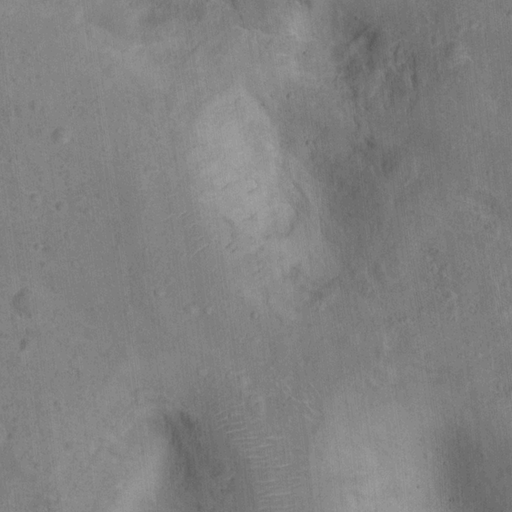
Classes present: Background